Question: I am trying to select a number of things from a table such as name, address, town and then show the number of times that town appears e. Mr A, the street, town, 3.
I want to produce something like
'''
Personid Forename Surname Groupid count
1 John Bloggs 1 2
2 Josh Bloggs 1 2
3 Bert Bloggs 1 2
4 Owen Jones 2 1
5 Jack Rose 3 1
'''

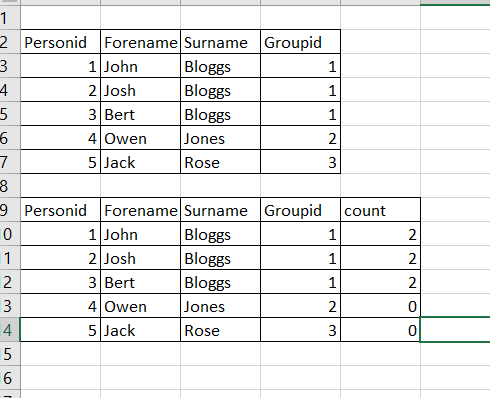
Answer: try working with this: <URL>
Not sure If I understand completely what you need
'''
SELECT Personid
,Forename
,Surname
,z.Groupid
,c.count
FROM TableZ z
INNER JOIN (
SELECT groupid
,count(groupid) AS [count]
FROM TableZ
GROUP BY groupid
) c ON c.Groupid = z.Groupid
'''